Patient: sex M, age 47
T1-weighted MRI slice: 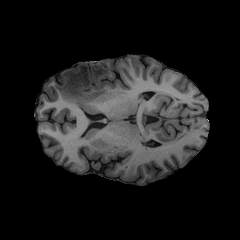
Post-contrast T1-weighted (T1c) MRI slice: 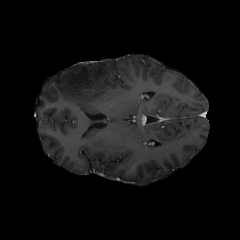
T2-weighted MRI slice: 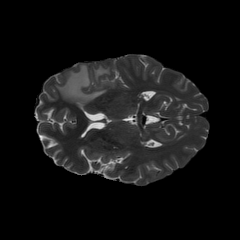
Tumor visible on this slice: yes
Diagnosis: Glioblastoma, IDH-wildtype
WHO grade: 4